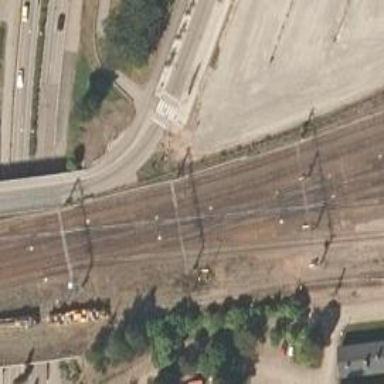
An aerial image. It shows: Railway track with continuous electrified contact line.